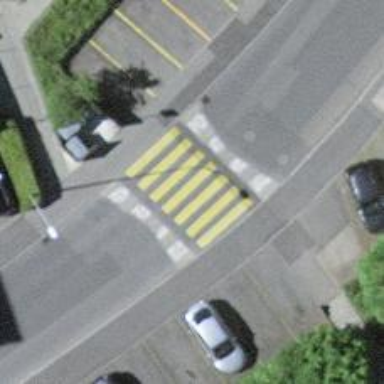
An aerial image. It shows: Uncontrolled zebra crossing with zebra markings.